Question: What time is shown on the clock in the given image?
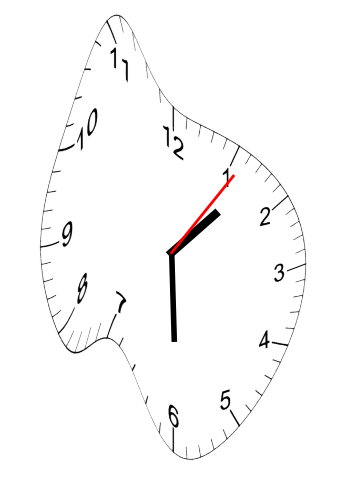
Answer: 01:30:06